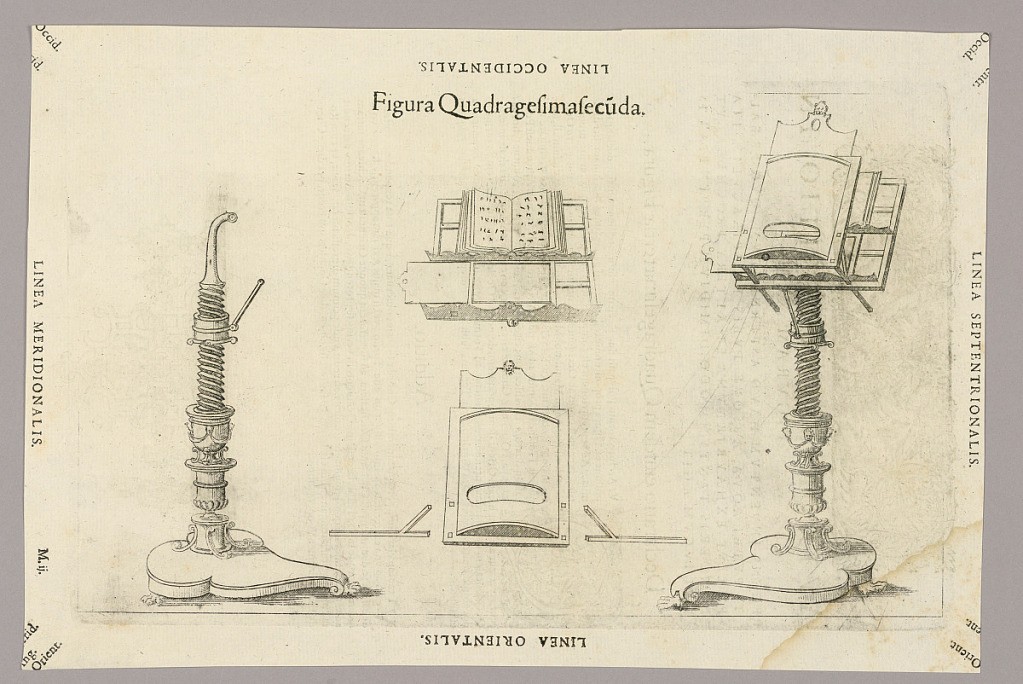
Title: Plate XLII from Theatrum instrumentorum et machinarum
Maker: Julio Paschale
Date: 1582
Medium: Woodcut on paper
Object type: Print
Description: Lecturn, adjustable in height (the leg, a screw, at left), and size. The shelf shown, upper center, cover, left center, and all-together at r ight. Description in Latin on verso of 1949-152-239.